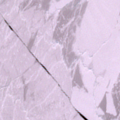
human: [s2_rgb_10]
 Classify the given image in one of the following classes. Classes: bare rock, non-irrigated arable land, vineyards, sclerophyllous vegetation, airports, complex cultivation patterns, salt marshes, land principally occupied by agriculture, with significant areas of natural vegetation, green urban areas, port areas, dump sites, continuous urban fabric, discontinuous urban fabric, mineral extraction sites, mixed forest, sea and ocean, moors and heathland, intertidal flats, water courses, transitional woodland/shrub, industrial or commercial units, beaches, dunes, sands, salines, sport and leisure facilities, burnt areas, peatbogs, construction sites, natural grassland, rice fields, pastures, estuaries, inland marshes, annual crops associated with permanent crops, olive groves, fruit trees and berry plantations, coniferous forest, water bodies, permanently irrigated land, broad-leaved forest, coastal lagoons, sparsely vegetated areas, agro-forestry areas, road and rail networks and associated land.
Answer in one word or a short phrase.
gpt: sea and ocean